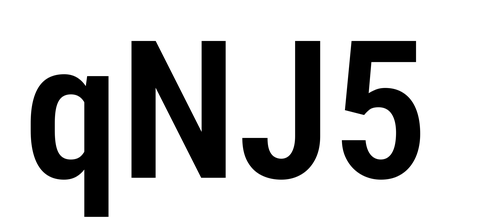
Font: Roboto_Condensed_SemiBold